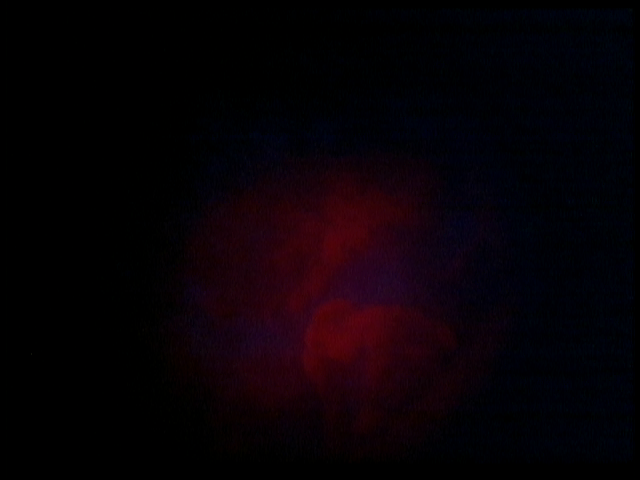
Modality: BLC
Class: Malignant
Subclass: HighGradePapillary
Lesion: L1
Stage: T2
Morphology: Papillary
Bladder cancer association: Yes